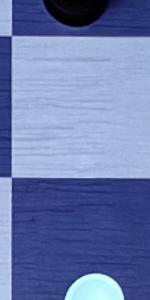
Label: Empty